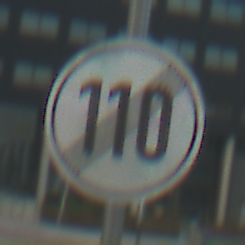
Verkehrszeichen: EndeGeschwindigkeit110
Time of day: MorningAfternoon
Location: Outdoor (Urban)
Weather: PartlyCloudy
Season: NotSpecified
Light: Natural